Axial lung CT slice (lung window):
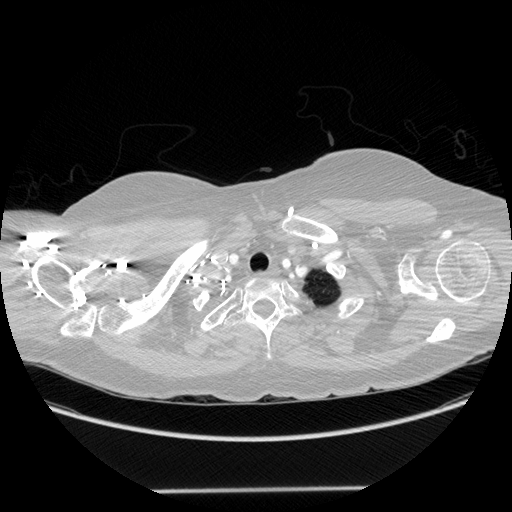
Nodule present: no